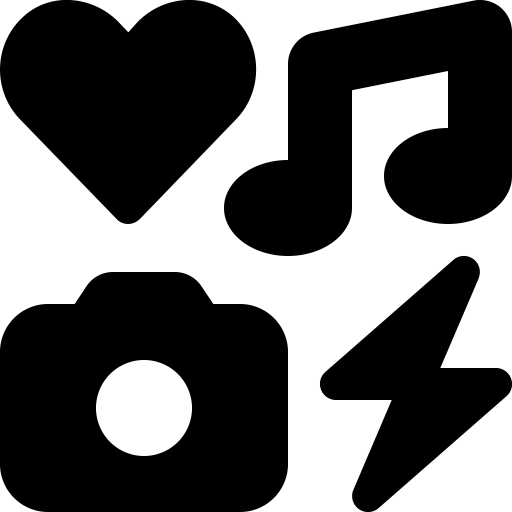
Tags: icon, FontAwesome, fa-icon, solid, icons